Brain MRI, t2w sequence, axial 2D slice.
Patient: age 40, sex F, weight 78 kg, height 1.78 m
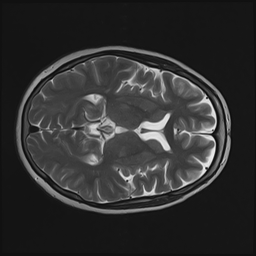